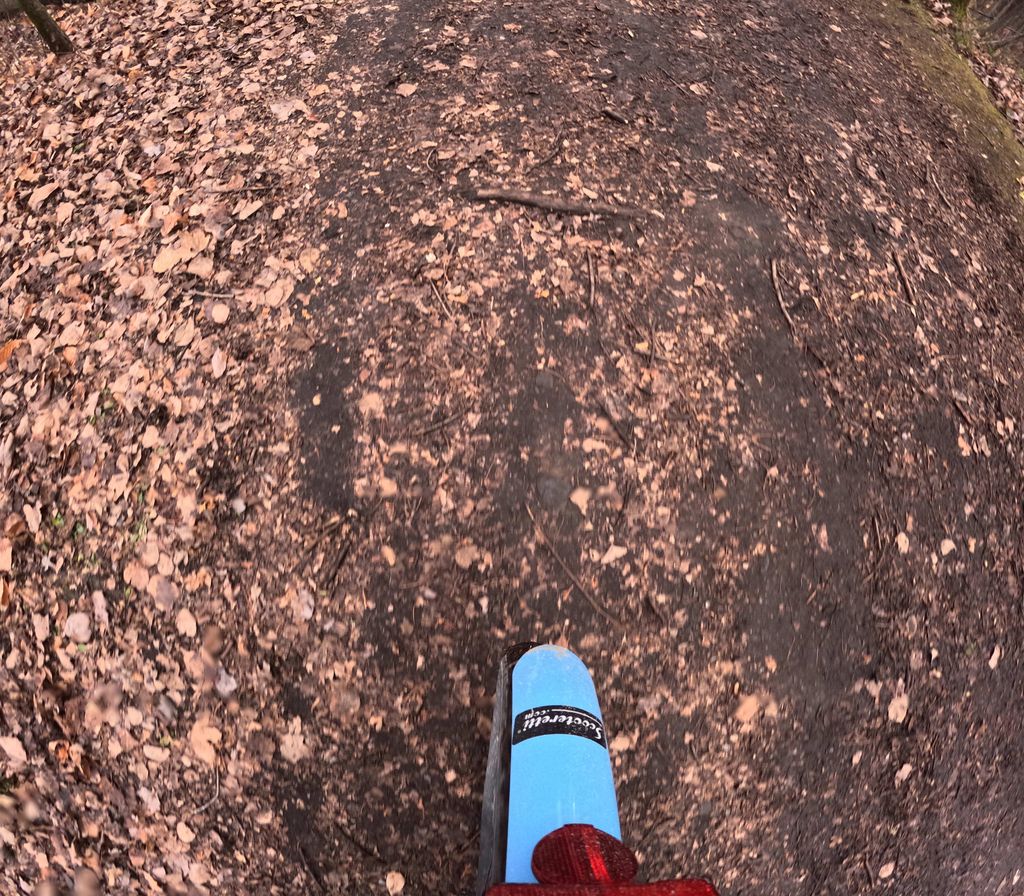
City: ottawa-gatineau